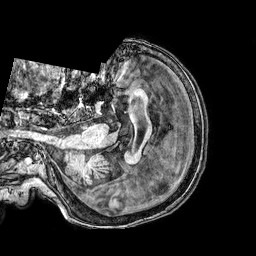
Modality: T1w
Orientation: axial
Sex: female
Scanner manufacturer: philips
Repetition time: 0.008147 s
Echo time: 0.00374 s